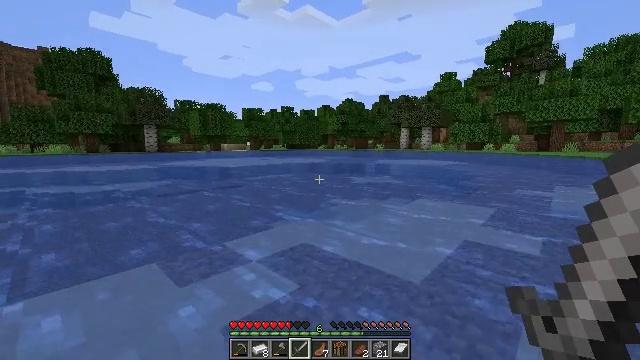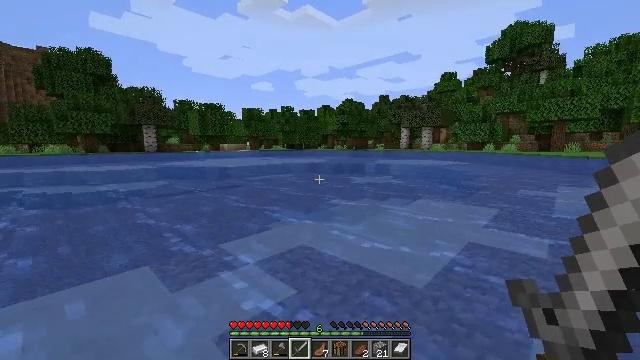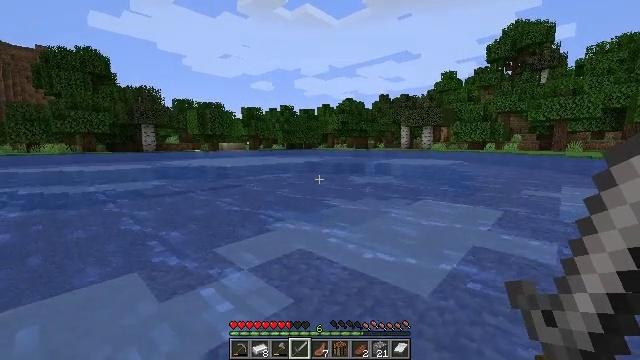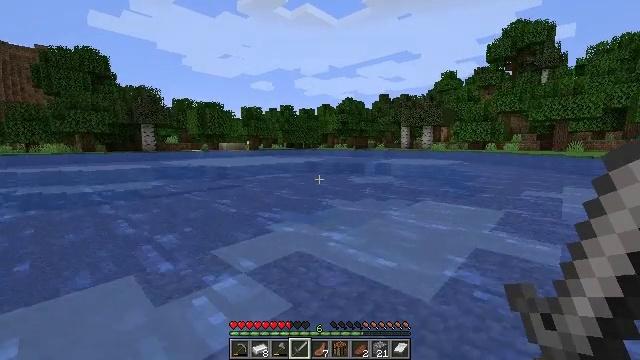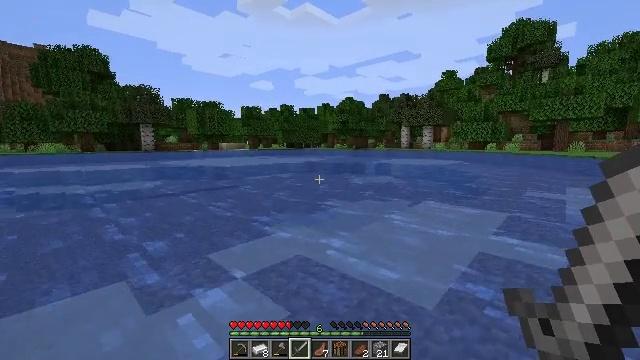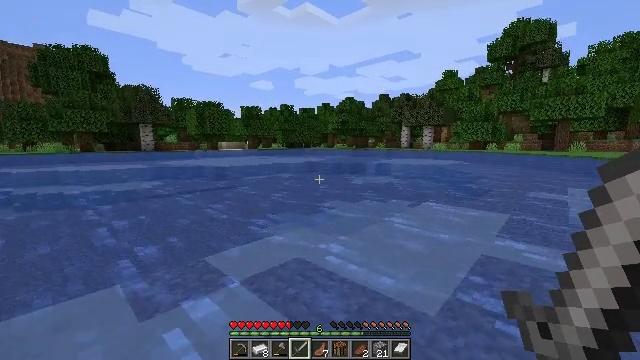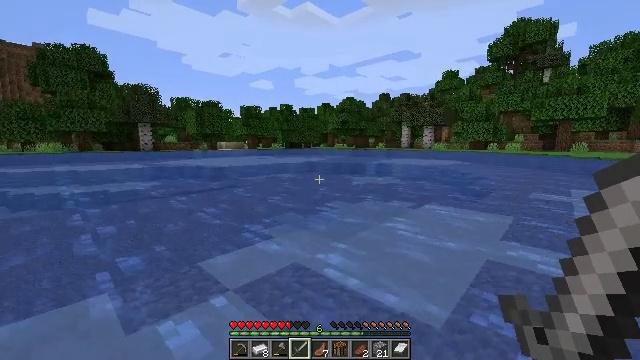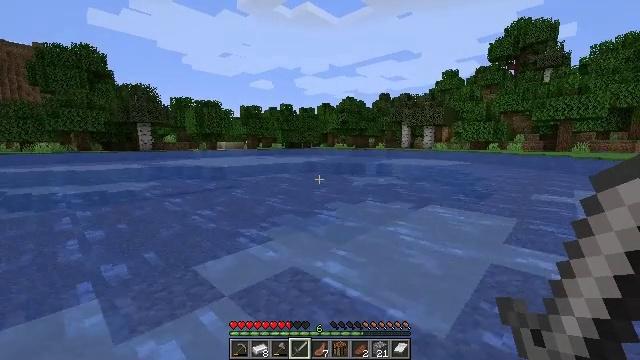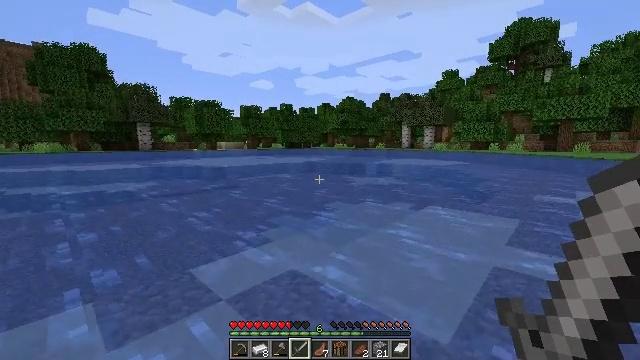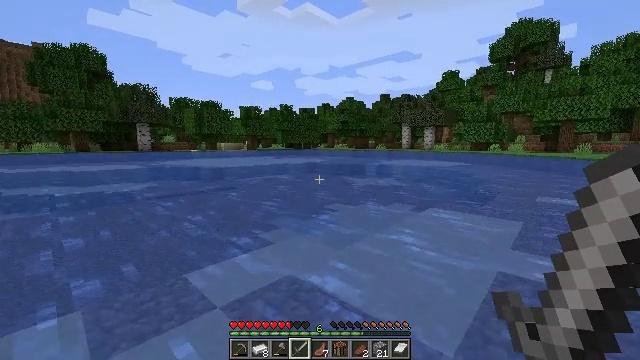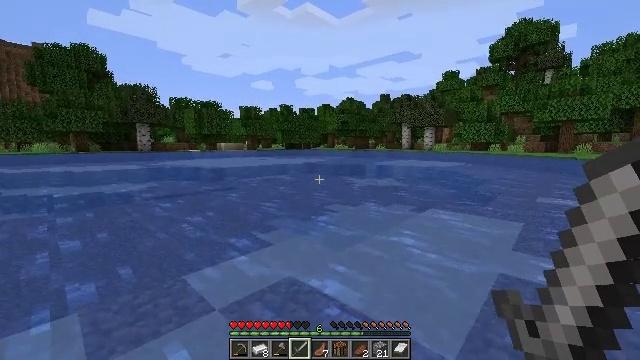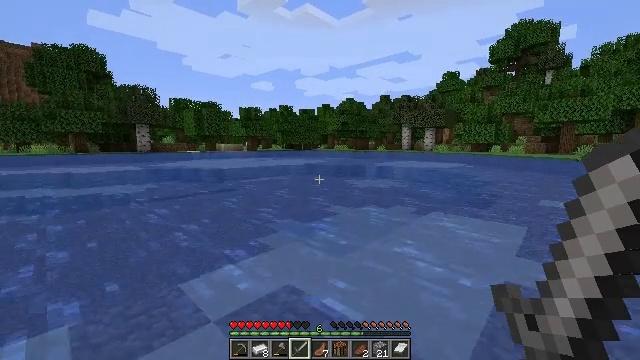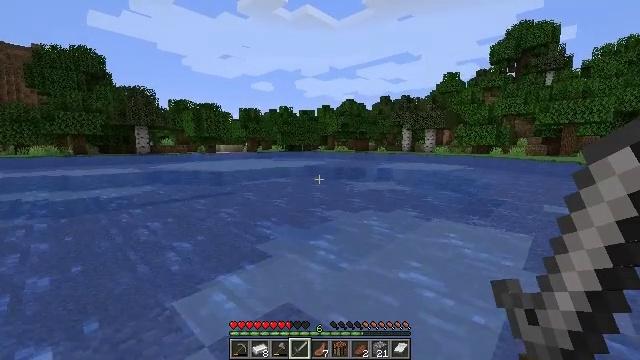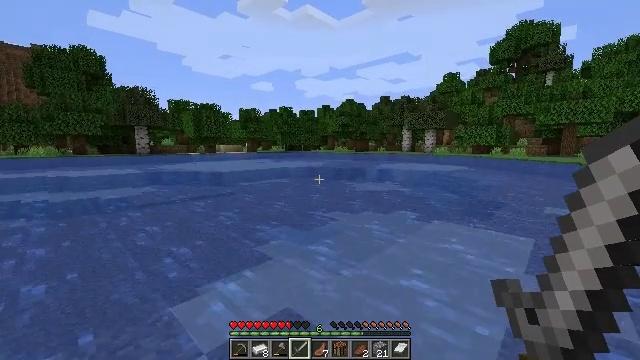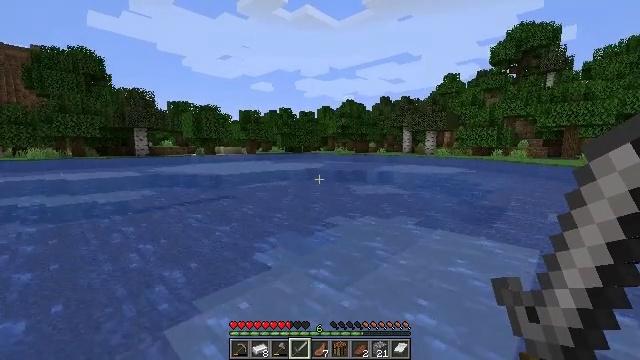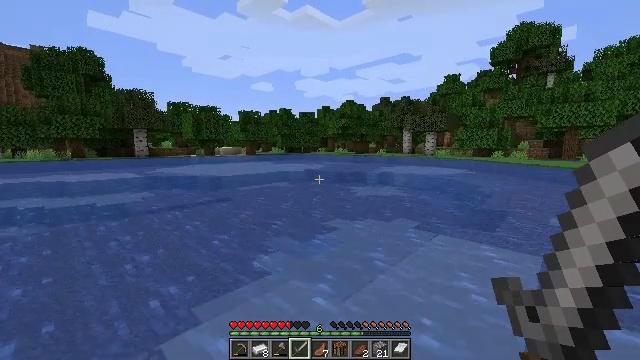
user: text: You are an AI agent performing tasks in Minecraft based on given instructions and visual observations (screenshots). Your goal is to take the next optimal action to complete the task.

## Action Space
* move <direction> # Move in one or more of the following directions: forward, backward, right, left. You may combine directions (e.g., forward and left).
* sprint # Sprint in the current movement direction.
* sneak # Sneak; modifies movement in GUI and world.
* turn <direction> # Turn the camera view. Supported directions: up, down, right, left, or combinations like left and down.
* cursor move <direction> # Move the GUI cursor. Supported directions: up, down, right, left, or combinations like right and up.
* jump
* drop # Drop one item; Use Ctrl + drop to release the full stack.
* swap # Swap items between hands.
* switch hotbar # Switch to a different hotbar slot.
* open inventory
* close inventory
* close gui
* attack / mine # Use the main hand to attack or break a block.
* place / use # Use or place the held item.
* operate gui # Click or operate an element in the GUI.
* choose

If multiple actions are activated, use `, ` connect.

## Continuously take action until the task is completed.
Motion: motion action
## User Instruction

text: Trim the tree by mining oak leaves.
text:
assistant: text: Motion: move forward, sprint
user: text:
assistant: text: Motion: move forward, sprint
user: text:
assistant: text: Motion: move forward, sprint
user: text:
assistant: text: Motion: move forward, sprint
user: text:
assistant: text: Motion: move forward, sprint
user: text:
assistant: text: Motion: move forward, sprint
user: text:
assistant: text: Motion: move forward, sprint
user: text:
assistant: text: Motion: move forward, sprint
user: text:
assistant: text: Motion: move forward, sprint, jump
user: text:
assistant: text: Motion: move forward, sprint, jump
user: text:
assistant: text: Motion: move forward, sprint, jump
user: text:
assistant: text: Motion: move forward, sprint, jump
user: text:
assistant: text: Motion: move forward, sprint, jump
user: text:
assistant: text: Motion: move forward, sprint, jump
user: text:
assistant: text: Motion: move forward, sprint, jump
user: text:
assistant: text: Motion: move forward, sprint, jump
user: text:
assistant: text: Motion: move forward, sprint, jump
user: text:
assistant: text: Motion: move forward, sprint, jump
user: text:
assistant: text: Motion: move forward, sprint, jump
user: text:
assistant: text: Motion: move forward, sprint, jump
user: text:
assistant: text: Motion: move forward, sprint, jump
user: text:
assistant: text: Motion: move forward, sprint, jump
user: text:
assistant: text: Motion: move forward, sprint, jump
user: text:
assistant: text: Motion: move forward, sprint, jump
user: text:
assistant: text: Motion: move forward, sprint, jump
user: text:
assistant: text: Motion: move forward, sprint, jump
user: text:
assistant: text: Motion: move forward, sprint, jump
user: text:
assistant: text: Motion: move forward, sprint, jump
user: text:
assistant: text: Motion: move forward, sprint, jump
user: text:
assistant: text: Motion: move forward, sprint, jump